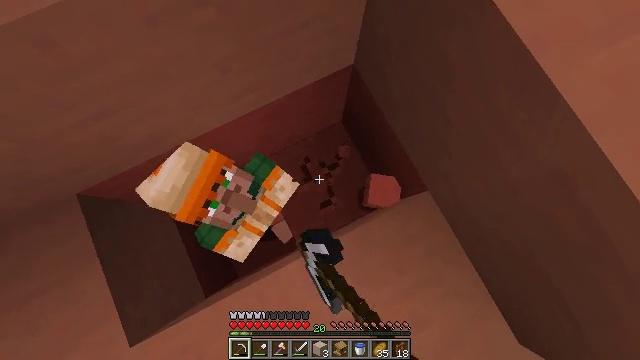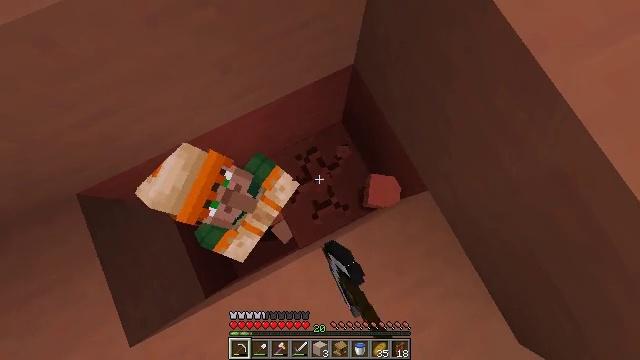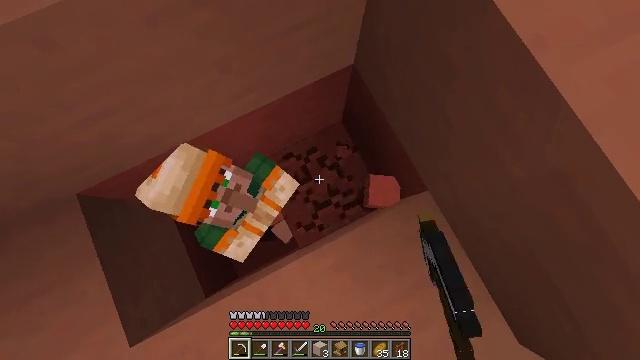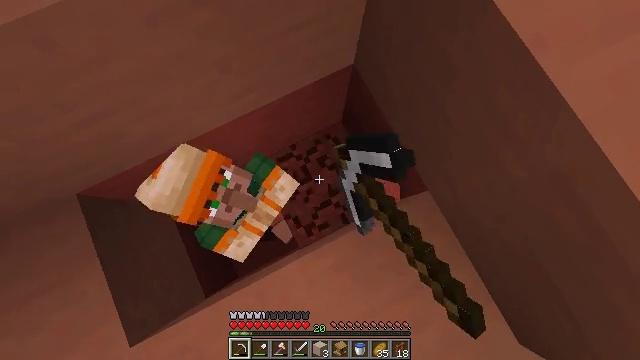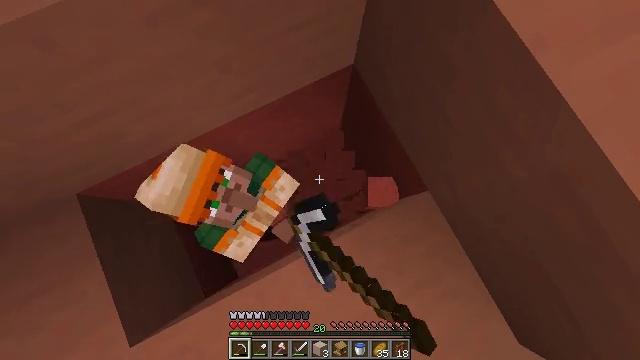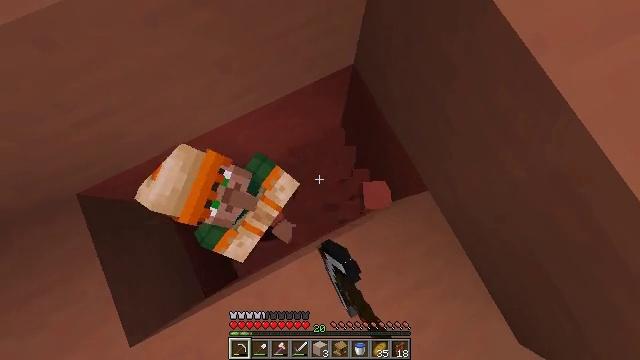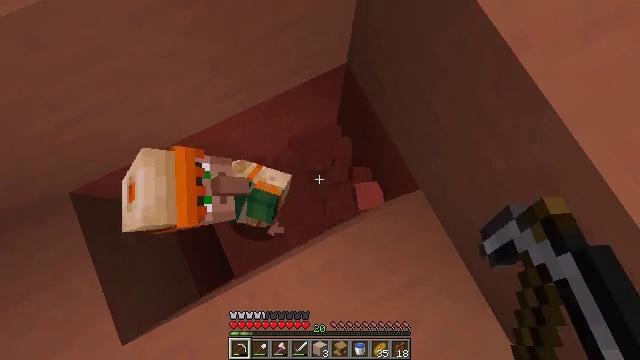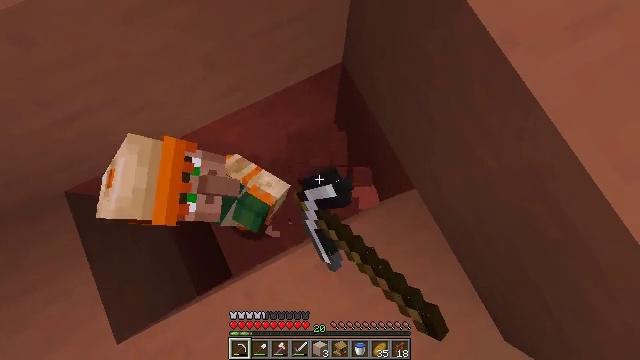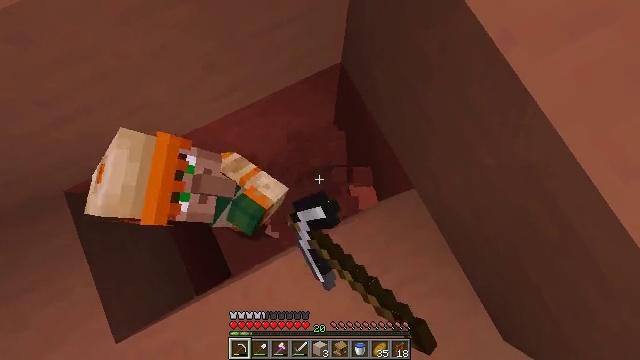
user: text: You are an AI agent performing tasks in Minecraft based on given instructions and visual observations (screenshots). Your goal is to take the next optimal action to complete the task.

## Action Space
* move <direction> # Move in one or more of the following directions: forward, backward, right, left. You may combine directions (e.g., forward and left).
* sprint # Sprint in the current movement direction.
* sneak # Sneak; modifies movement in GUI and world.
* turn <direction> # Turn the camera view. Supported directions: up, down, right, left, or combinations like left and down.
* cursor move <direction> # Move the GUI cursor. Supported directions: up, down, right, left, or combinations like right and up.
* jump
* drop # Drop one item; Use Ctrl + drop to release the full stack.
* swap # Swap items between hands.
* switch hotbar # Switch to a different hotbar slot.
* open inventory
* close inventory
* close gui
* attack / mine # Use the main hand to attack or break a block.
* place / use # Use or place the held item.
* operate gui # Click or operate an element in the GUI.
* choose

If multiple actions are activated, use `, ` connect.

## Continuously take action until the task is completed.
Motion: motion action
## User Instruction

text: Collect red terracotta for crafting.
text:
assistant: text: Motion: attack / mine
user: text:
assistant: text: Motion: attack / mine
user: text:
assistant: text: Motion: attack / mine
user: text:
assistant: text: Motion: attack / mine
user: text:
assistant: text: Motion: attack / mine
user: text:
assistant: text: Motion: attack / mine
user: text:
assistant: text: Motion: attack / mine
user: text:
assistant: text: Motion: attack / mine
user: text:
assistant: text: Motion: attack / mine